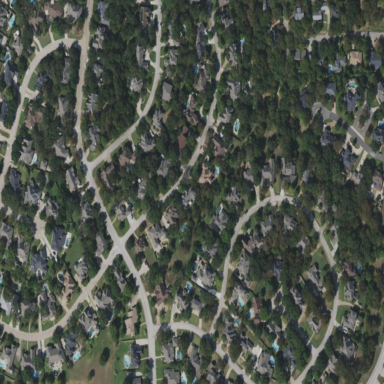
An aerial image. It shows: Residential area within neighborhood.